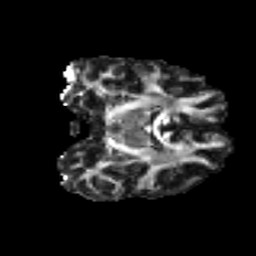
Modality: FA
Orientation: coronal
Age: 40
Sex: female
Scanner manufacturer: ge
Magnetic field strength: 3 T
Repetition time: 7.8 s
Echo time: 0.0606 s